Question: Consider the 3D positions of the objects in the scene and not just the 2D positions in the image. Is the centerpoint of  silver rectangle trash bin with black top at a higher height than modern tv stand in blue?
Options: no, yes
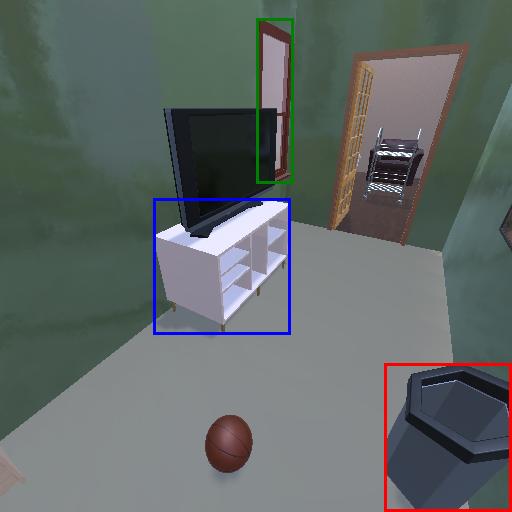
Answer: no